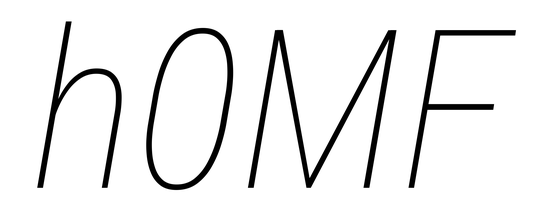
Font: Roboto-Italic_Condensed_Thin_Italic